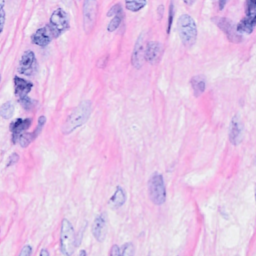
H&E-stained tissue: Breast